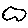
Label: cloud